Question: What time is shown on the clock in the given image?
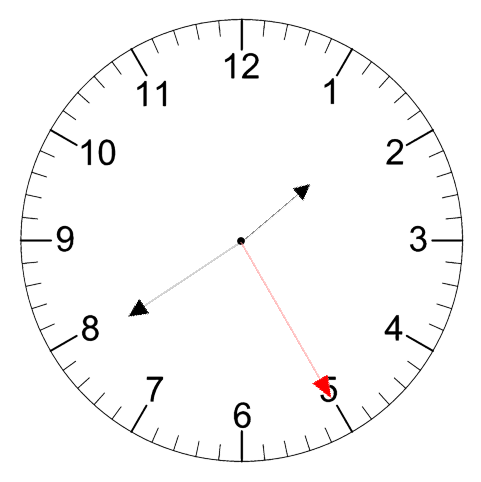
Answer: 01:39:25